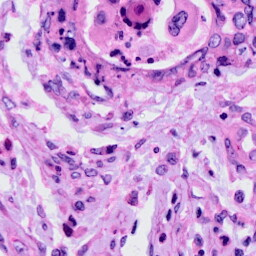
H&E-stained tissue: Cervix